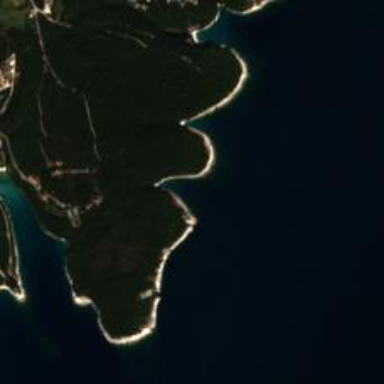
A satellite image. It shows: Beautiful bay with natural surroundings.